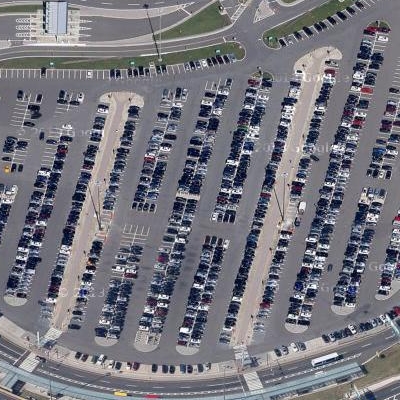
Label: gParking